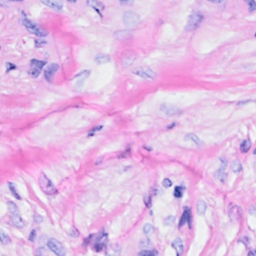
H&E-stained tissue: Breast